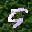
Label: 5